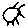
Label: sun